Как показано на рисунке, $A$ и $B$ представляют собой два вертикальных цилиндра с одинаковым внутренним диаметром. Они помещены в атмосферу, давление которой равно $p_0$. В цилиндрах под поршнями с массой $m$ находится один и тот же идеальный газ в количестве $n~\text{моль}$. Площадь поперечного сечения цилиндров равна $S$. Поршень в цилиндре $B$ соединён с вертикальной невесомой пружиной жёсткости $k$, верхний конец которой зафиксирован. Изначально температура газа в цилиндрах равна $T_1$, поршни находятся в равновесии, пружина не растянута. Теперь газ в обоих цилиндрах охлаждают до одной и той же температуры, причём объём газа в цилиндре $B$ меняется в $\alpha$ раз.
Найдите разность количеств теплоты $Q_A$ и $Q_B$, отведённых от газа в цилиндрах $A$ и $B$ соответственно.
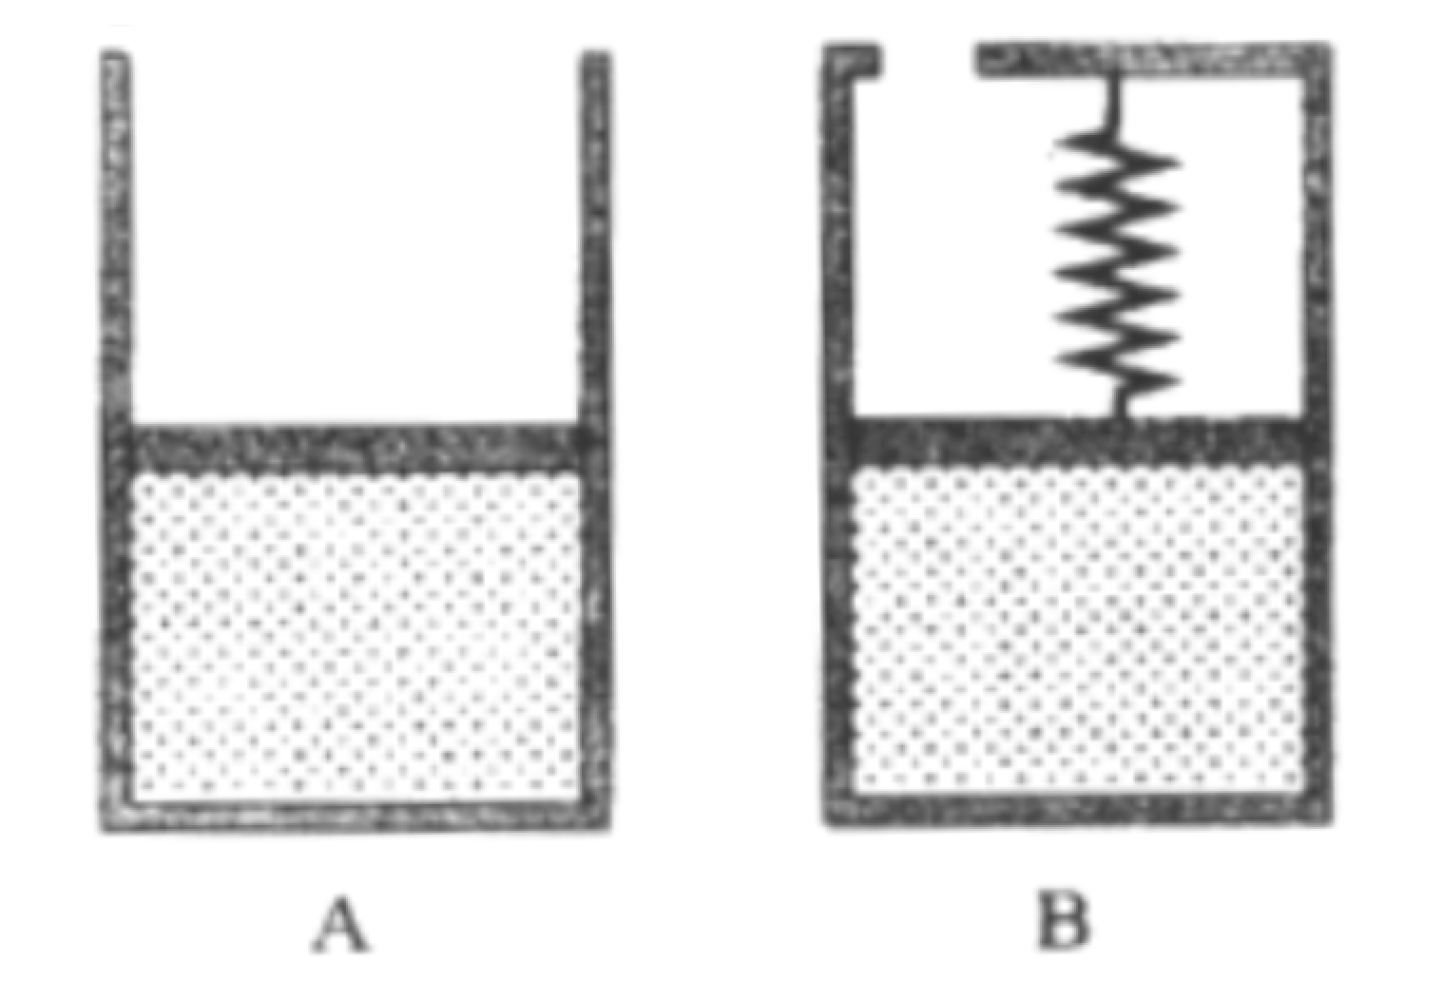
Ответ: \[Q_A-Q_B=\frac{k}{2}\left(1-\alpha^2\right)\left[\frac{nRT_1}{p_0S+mg}\right]^2.\]
Темы:
T, Термодинамика, Китайские, Теплота, Первое начало термодинамики